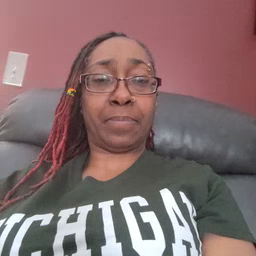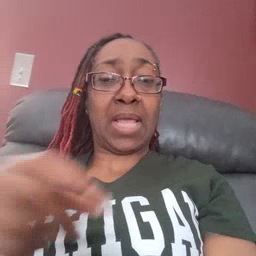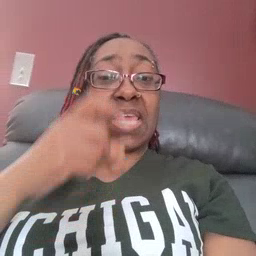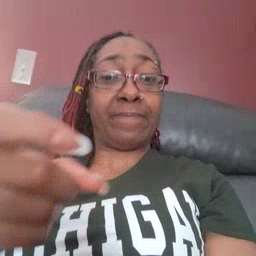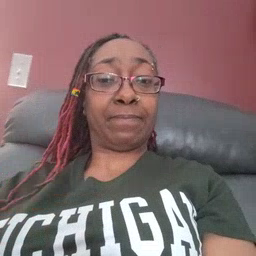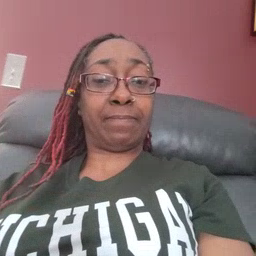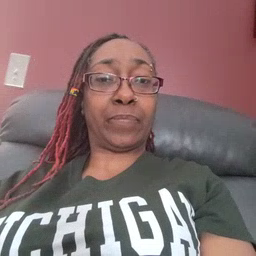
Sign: gift